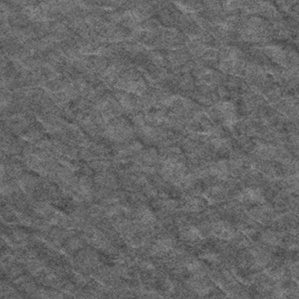
Label: frost